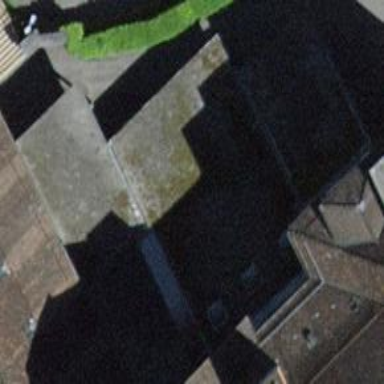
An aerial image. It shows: View of roof of building.